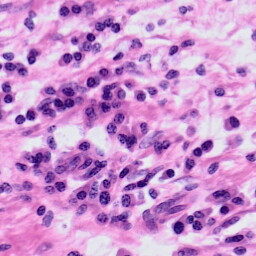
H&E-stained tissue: Skin